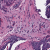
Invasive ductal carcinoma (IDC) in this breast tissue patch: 0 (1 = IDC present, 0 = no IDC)